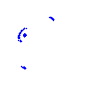
Particle: proton